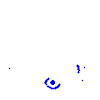
Particle: electron